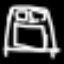
Label: bed